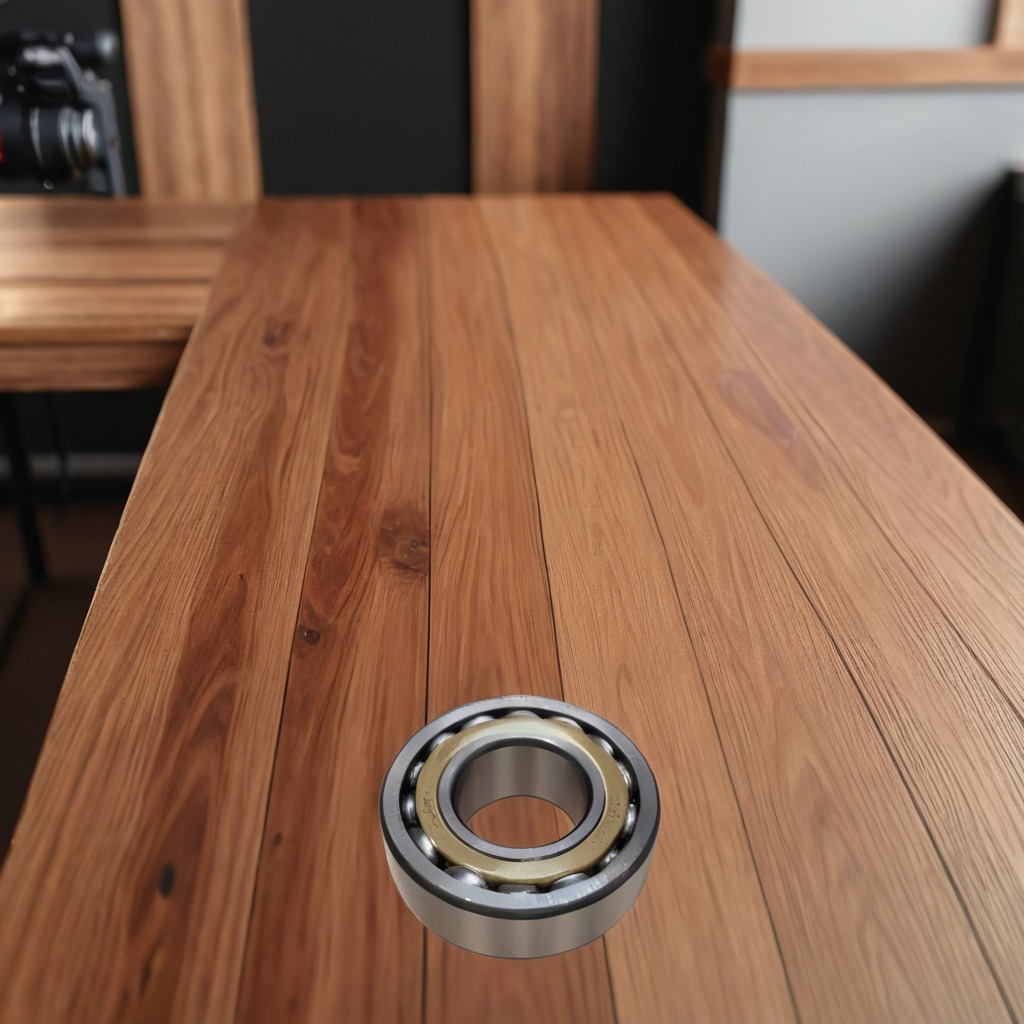
A metal ball bearing is lying on a wooden table in a carpentry studio.